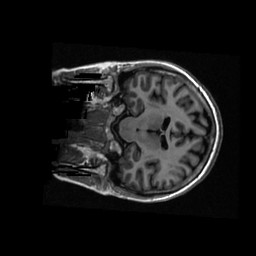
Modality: T1w
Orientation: coronal